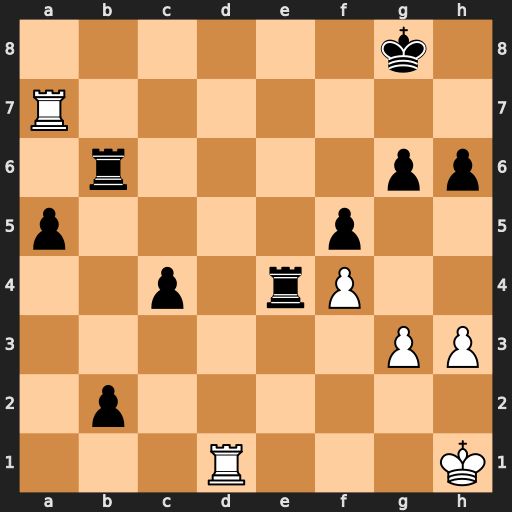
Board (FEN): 6k1/R7/1r4pp/p4p2/2p1rP2/6PP/1p6/3R3K
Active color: w
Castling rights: -
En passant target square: -
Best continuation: Rd8+ Re8 Rxe8#